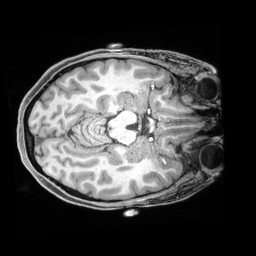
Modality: T1w
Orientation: axial
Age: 21
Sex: female
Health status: healthy
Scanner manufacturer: siemens
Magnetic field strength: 3 T
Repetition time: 2.4 s
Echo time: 0.00194 s